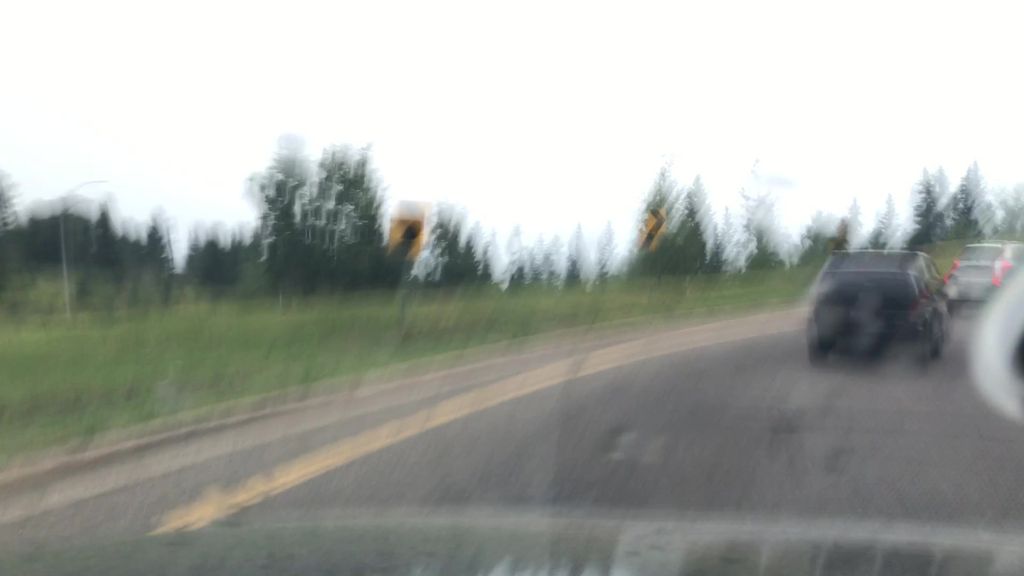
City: edmonton